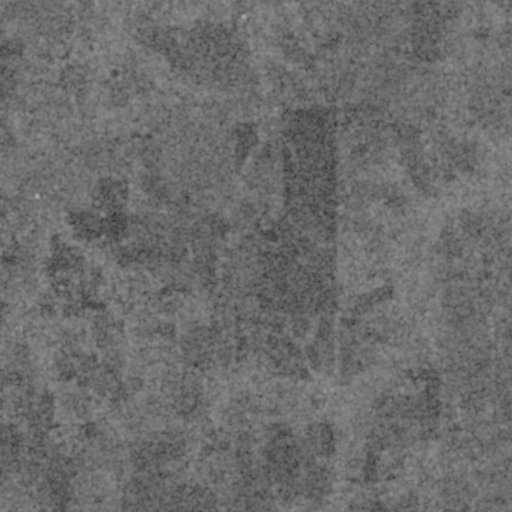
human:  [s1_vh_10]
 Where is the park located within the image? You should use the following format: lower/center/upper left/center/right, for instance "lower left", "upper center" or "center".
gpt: The park is located in the upper left of the image.
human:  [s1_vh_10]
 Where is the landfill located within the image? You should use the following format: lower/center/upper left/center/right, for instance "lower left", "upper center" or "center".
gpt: There is no landfill in the image.

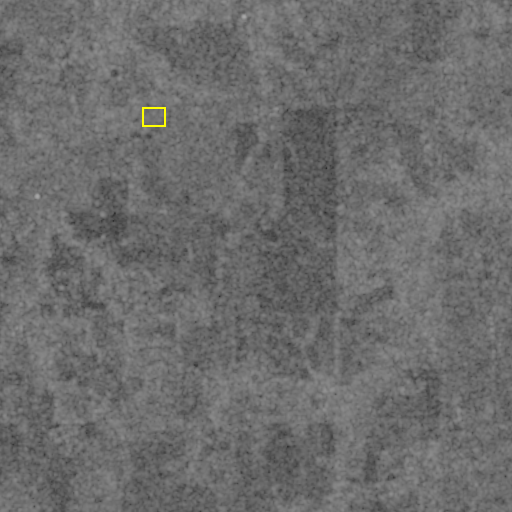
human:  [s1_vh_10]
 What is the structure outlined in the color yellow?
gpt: The structure outlined in yellow is a park.
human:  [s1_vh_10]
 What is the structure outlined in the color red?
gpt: There is no red outline.